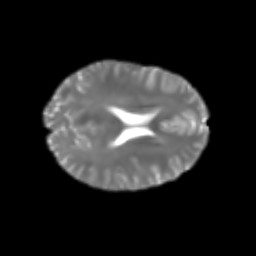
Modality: T2w
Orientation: axial
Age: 23
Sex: male
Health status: healthy